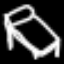
Label: bed